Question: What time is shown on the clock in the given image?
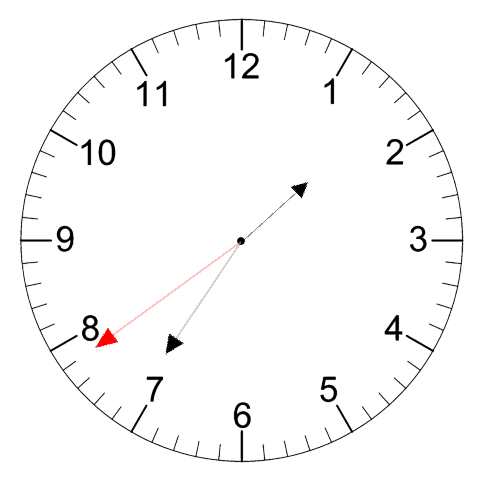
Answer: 01:35:39